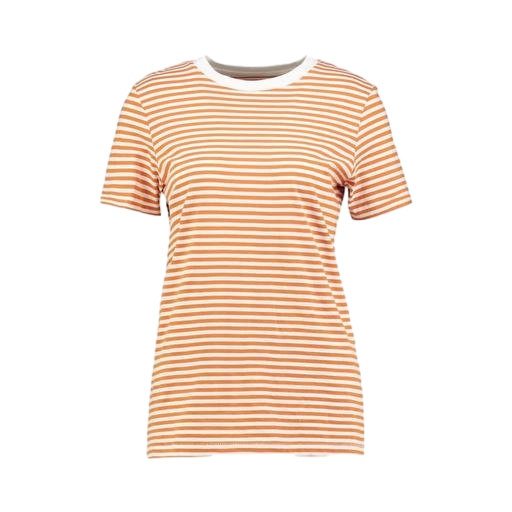
orange striped shirt, orange stripes short sleeves, striped t-shirt, white background